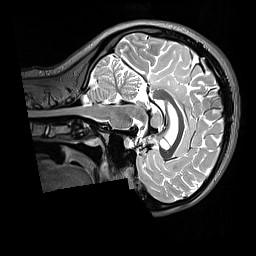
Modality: T2w
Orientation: sagittal
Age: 20
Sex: female
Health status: healthy
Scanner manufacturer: siemens
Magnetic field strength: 3 T
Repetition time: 3.2 s
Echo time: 0.568 s